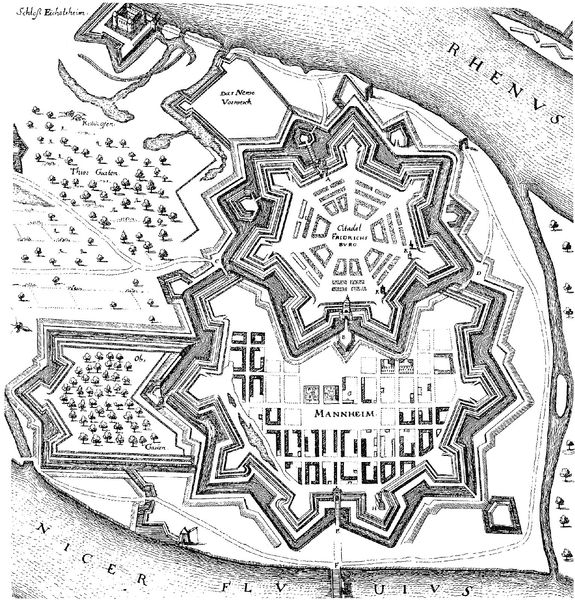
Titel: Grundriss Zitadelle Friedrichsburg und Bürgerstadt in Mannheim
Künstler: Kurfürst Friedrich IV. von der Pfalz
Schlagwörter: bäume, fluss, stadt, skizze, zeichnung, anlage, gebäude, schloss, alt, architektur, bach, wege, wiesen, insel, spitzen, wald, garten, deutschland, symmetrie, burg, türme, stern, festung, schwarzweiß, entwurf, ecken, geometrisch, karte, mauern, sieben, graben, garden, plan, landkarte, fort, weise, flüsse, grundriss, castle, rhein, latein, karlsruhe, canal, map, köln, zitadelle, wehranlage, layout, mannheim, festunf, river, architecture, insek, water, drawing, trees, buildings, black and white, rhenus, wehranlagen, forest, wternförmig, gardens, rhine, birds eye view, walls